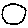
Label: circle